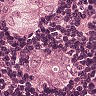
Metastatic tissue present: yes